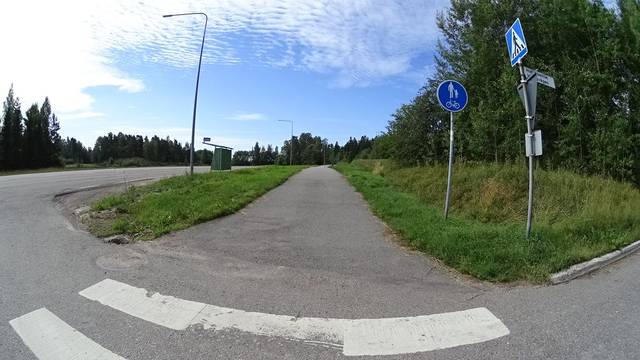
Region: Finland
Coordinates: 60.151, 24.527